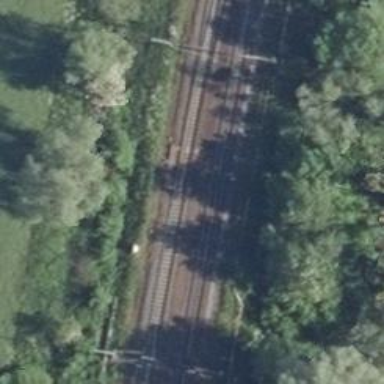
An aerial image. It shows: Railway signal.